Field crop: maize
Growth stage: 2
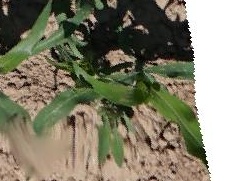
Species: maize